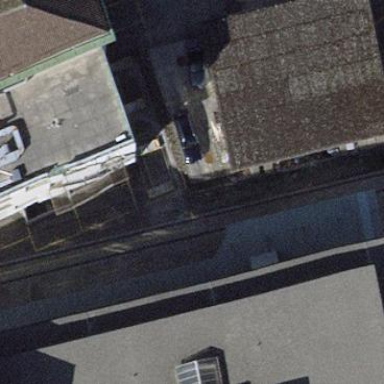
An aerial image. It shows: View of roof of building.